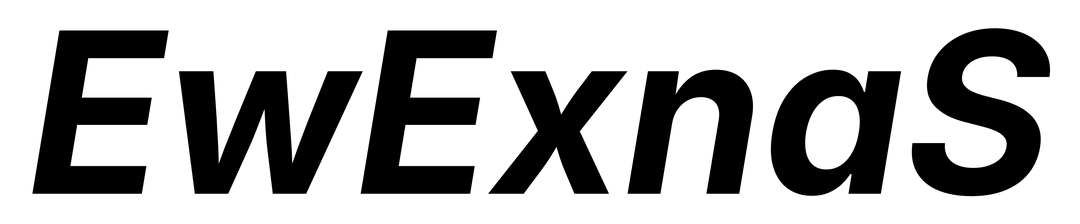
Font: Inter-Italic_Bold_Italic